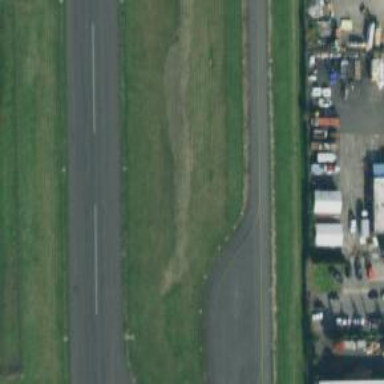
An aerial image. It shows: Image of taxiway at airport.